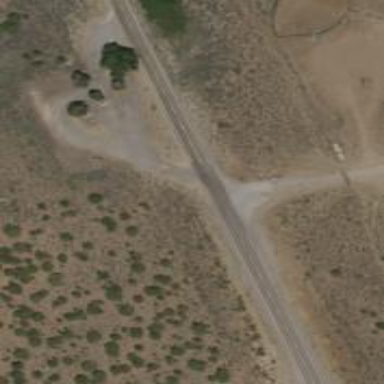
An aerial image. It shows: Rest area on the road.